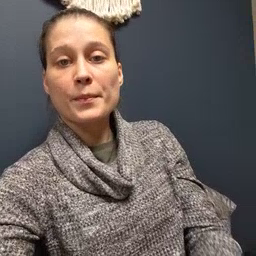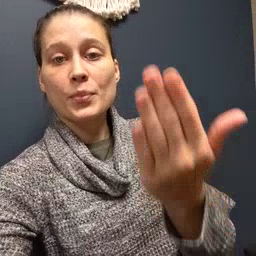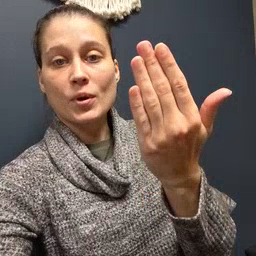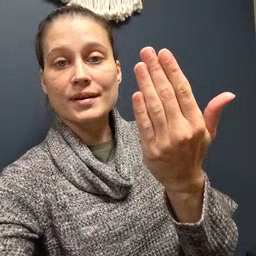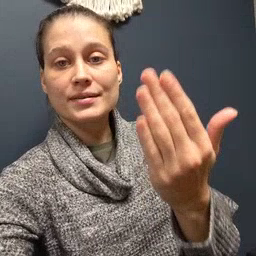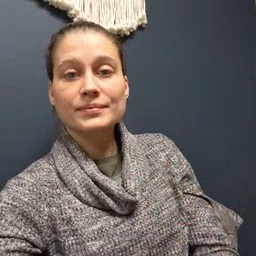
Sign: morning